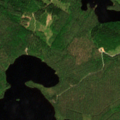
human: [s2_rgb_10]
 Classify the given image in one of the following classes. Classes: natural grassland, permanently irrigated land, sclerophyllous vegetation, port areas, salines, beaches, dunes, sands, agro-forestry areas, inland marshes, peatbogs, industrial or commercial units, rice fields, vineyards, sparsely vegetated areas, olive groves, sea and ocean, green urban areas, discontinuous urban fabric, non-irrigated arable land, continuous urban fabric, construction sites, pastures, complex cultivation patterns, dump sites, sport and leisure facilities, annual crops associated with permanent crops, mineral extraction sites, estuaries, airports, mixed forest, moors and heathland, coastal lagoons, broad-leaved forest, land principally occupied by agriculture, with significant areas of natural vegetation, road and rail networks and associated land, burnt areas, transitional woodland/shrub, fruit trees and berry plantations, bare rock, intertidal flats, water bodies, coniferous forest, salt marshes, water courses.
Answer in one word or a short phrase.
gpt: coniferous forest, water bodies